Field crop: maize
Growth stage: 1
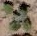
Species: chenopodium